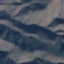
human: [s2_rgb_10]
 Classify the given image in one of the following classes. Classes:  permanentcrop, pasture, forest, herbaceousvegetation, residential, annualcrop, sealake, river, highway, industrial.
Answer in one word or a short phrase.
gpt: HerbaceousVegetation